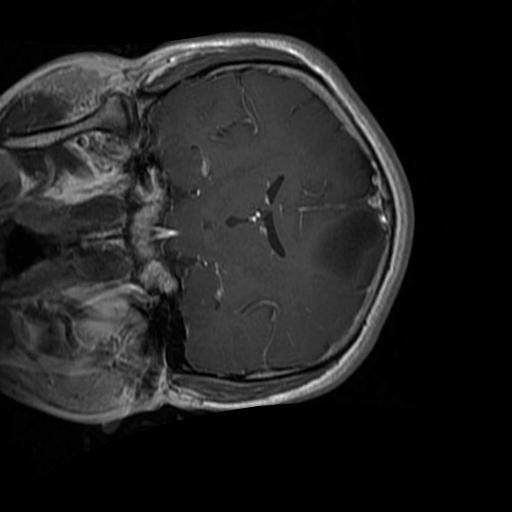
Label: brain_glioma